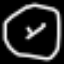
Label: clock